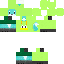
A male robot skin with green skin, wearing blonde helmet dressed in a blue jacket and black pants, featuring a closed mouth.